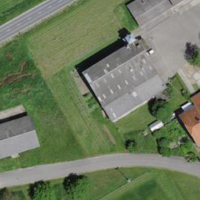
EUNIS habitat code: 55
Species observed at this site:
Euplagia quadripunctaria